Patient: sex M, age 81
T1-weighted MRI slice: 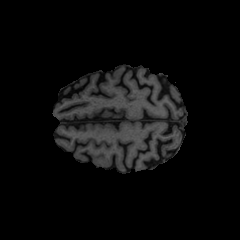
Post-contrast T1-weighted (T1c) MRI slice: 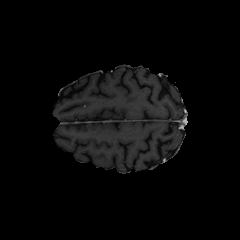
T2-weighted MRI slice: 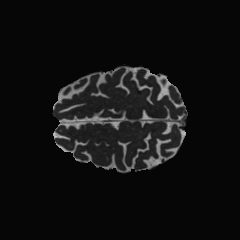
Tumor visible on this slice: no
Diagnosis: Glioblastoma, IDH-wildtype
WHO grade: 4